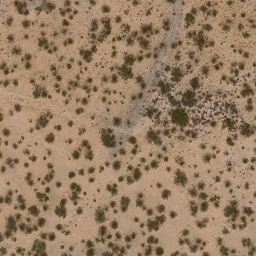
Label: chaparral